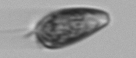
Label: Prorocentrum_triestinum